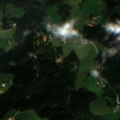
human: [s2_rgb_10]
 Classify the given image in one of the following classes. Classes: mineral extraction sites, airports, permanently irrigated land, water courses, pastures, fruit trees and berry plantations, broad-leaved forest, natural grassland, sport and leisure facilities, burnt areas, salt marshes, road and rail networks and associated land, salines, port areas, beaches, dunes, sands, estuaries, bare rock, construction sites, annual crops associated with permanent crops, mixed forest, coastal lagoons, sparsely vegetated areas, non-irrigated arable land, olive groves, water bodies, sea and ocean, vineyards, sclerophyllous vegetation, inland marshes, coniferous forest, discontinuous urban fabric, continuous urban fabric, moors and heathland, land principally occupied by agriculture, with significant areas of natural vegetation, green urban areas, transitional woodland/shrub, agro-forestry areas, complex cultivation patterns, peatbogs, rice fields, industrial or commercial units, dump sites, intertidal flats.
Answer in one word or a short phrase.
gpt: pastures, broad-leaved forest, coniferous forest, mixed forest